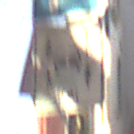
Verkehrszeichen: CarsharingfahrzeugeFrei
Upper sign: Parken
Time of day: Midday
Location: Outdoor (Urban)
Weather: Clear
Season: NotSpecified
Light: Natural